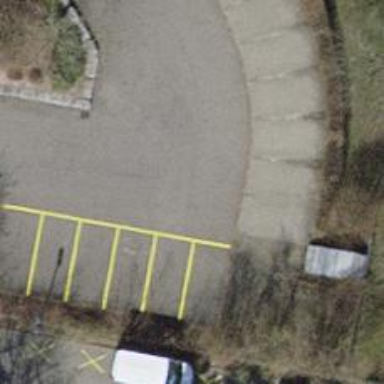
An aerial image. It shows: Road serving as parking aisle.